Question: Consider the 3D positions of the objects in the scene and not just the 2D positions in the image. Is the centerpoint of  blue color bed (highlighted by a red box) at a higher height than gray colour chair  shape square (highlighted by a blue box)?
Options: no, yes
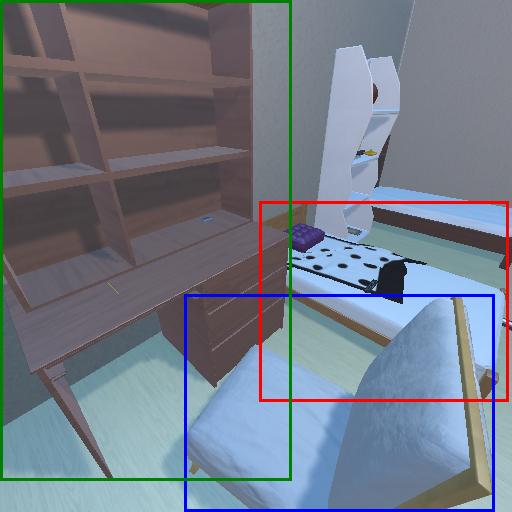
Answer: no